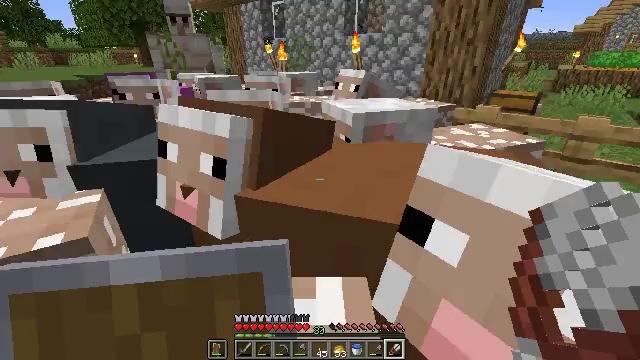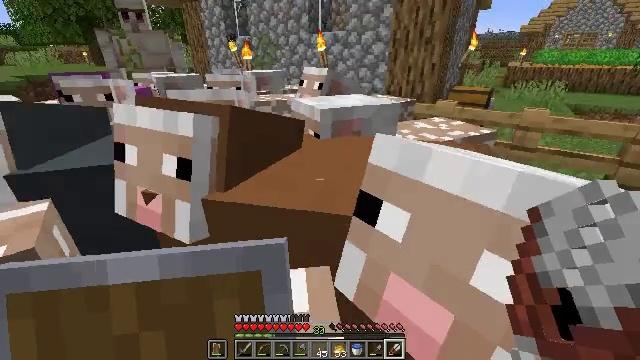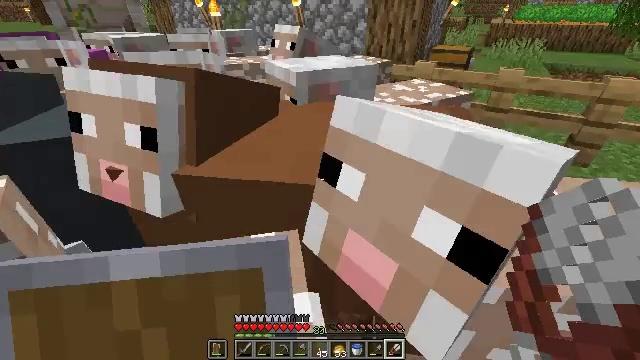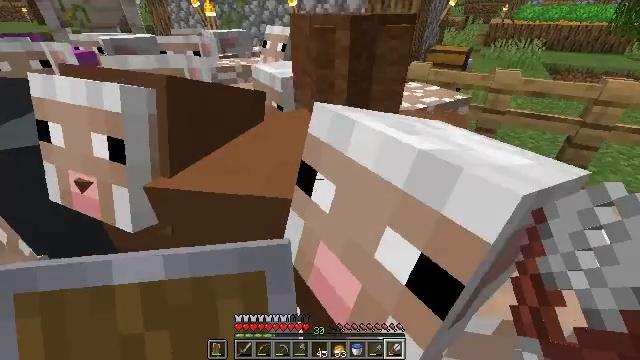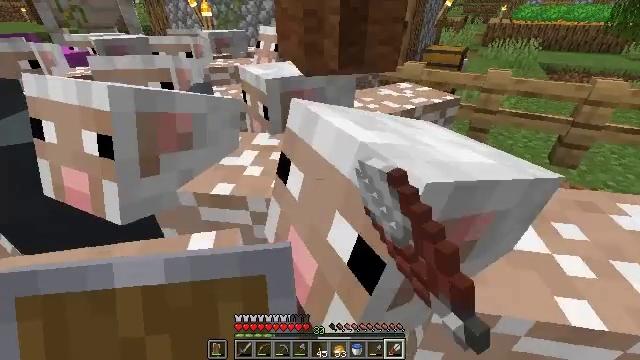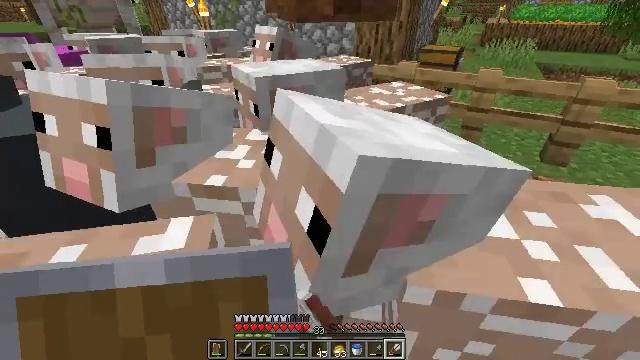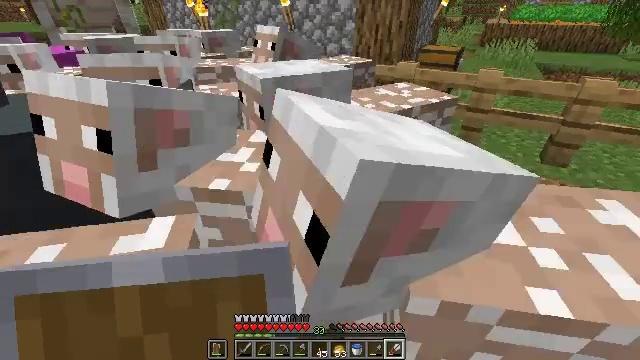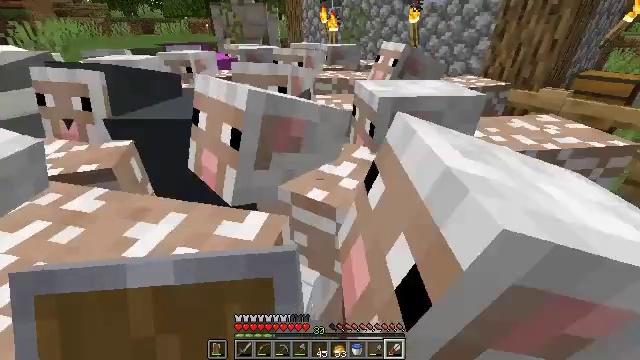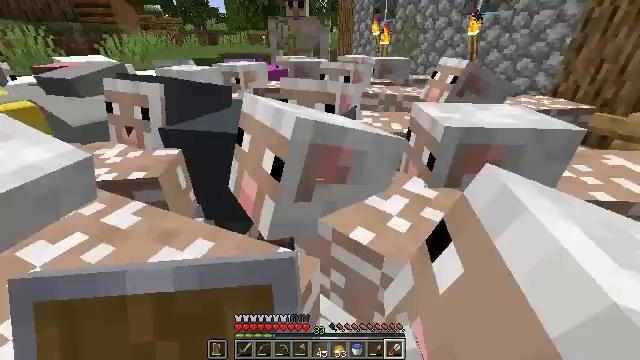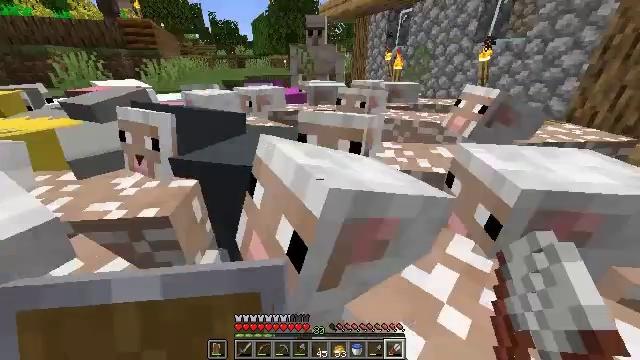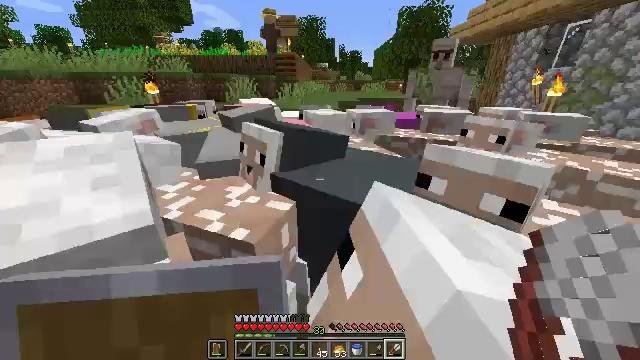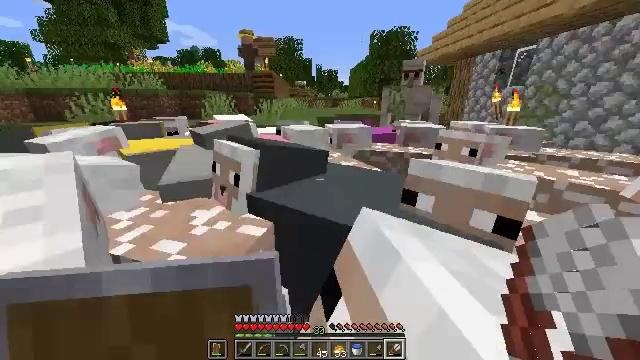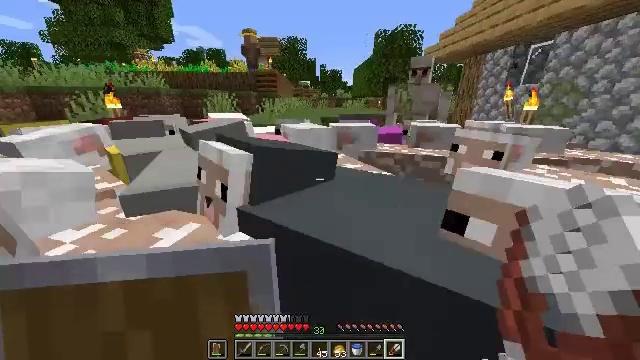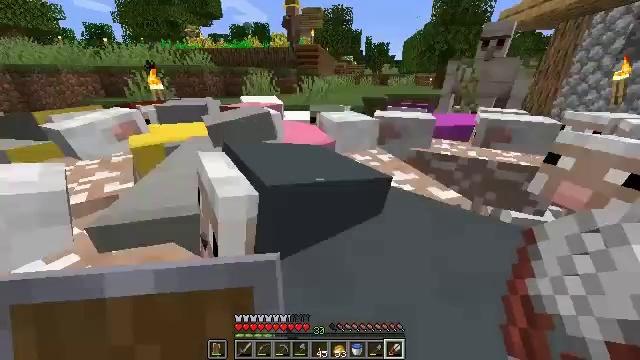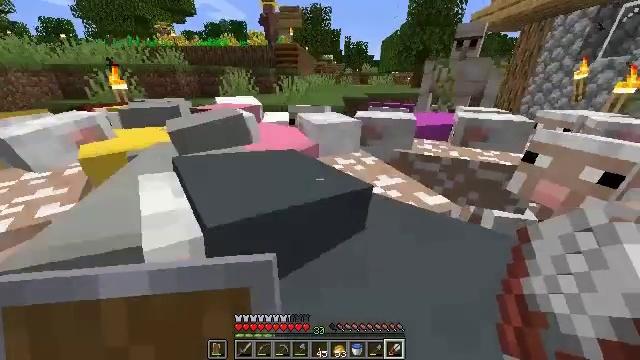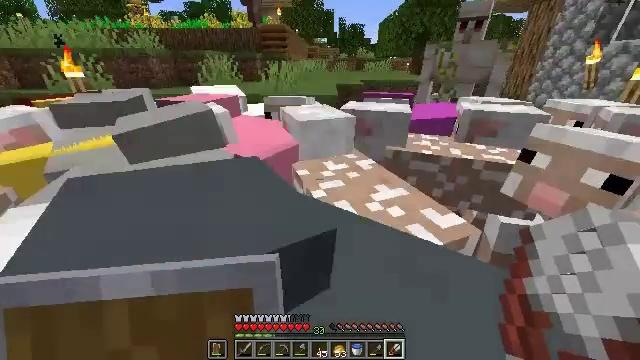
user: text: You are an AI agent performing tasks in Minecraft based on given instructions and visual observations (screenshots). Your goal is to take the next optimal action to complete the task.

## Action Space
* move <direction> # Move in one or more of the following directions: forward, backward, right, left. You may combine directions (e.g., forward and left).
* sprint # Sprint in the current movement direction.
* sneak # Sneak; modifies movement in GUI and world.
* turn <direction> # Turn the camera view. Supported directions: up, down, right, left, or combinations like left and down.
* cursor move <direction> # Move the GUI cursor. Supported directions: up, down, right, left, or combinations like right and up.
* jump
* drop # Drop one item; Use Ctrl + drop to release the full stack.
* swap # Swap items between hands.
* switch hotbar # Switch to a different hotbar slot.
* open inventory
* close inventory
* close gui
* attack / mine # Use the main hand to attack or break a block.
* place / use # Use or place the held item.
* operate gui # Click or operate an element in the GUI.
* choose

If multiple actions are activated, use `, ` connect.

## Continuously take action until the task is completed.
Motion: motion action
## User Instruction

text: Mine the oak trapdoor.
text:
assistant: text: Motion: use / place
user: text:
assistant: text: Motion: move forward, turn right and down, use / place
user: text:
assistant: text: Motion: use / place
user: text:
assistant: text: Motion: use / place
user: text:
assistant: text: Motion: use / place
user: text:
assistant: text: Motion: no_op
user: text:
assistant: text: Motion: move forward, turn left and up
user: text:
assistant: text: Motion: move forward, turn left and up
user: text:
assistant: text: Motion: move forward, turn left and up
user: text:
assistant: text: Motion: move forward, turn left and up
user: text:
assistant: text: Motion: move forward, turn right and up
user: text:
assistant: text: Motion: move forward, use / place
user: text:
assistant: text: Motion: move forward, turn left and down, use / place
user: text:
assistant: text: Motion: turn right, use / place
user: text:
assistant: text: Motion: turn right and down, use / place
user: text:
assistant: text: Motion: turn right and down
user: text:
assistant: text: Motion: turn right and down, use / place
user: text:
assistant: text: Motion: turn right and down, use / place
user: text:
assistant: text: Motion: no_op
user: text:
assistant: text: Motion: use / place
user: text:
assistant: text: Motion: no_op
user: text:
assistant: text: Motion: move forward, turn left and up
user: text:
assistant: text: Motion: move forward, turn left and up
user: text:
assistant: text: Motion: move forward
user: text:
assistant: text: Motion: move forward
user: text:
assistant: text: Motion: move forward, turn left and down, use / place
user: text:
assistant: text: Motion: move forward, turn left and down, use / place
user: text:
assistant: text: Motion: use / place
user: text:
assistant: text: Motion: use / place
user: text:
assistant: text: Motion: turn right, use / place